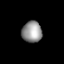
Tissue: lung
Cell type: Fibroblasts
Senescence score: 0.1322
Nuclear area (px): 415
Mean DAPI intensity: 148.605